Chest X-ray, PA view. Patient: 24 years old, sex F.
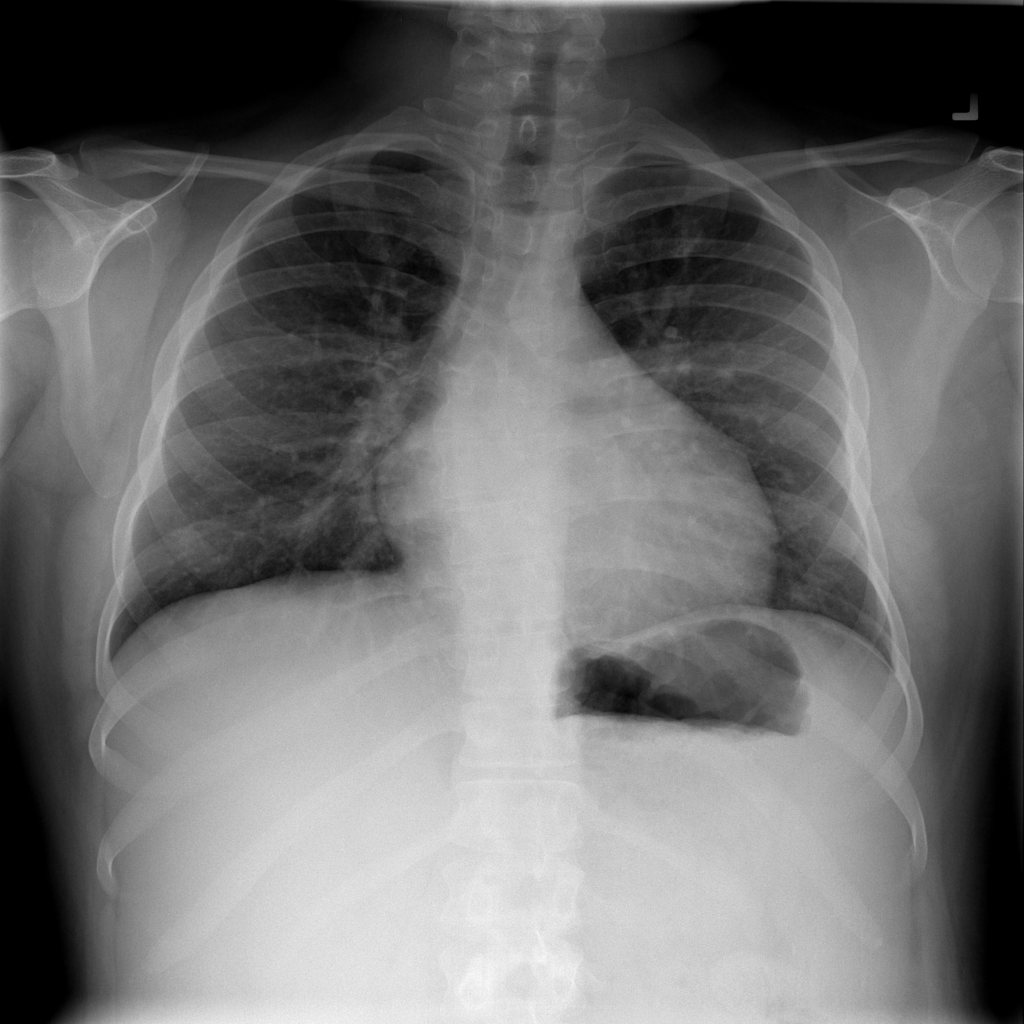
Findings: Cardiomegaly